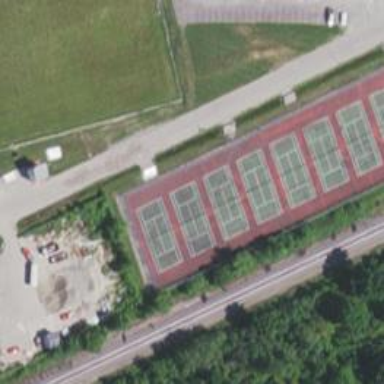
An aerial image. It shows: Tennis court on pitch designated for leisure land.